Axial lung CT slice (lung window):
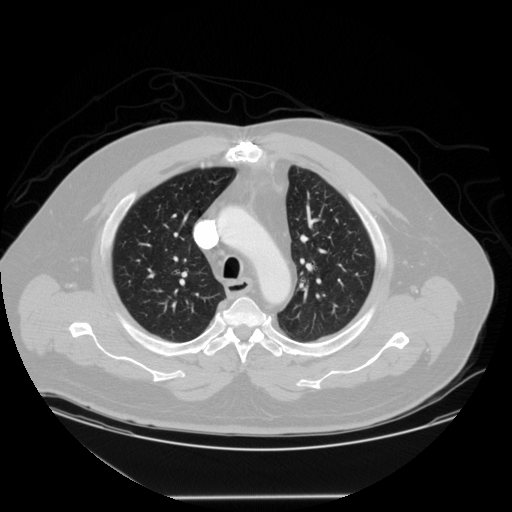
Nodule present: no